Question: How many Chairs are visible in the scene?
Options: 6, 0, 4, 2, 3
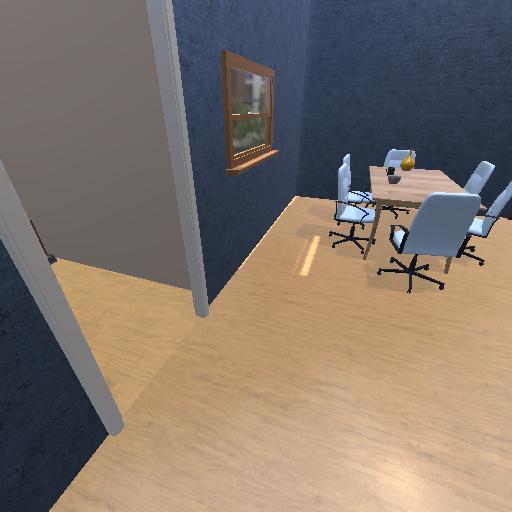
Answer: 6